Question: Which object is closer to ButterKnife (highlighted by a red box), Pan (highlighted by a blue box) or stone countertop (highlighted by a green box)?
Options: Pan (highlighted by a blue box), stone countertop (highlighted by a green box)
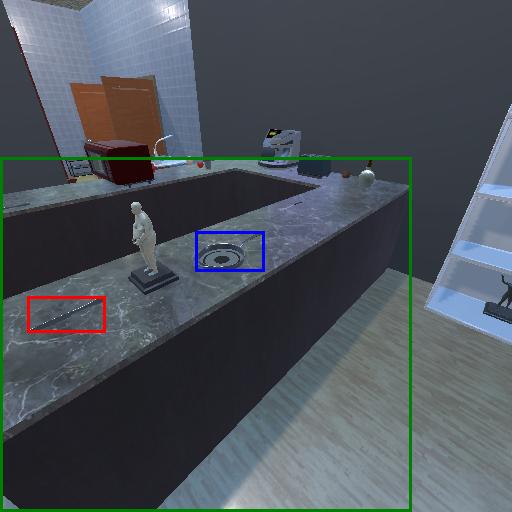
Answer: Pan (highlighted by a blue box)